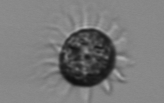
Label: Ciliophora